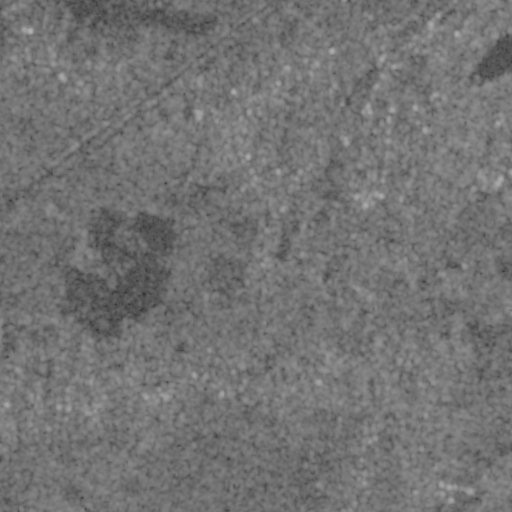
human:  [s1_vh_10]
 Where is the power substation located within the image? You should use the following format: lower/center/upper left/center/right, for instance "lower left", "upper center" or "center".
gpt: The power substation is located in the center right of the image.
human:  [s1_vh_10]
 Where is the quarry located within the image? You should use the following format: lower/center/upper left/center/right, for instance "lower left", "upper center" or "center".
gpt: The quarry is located in the lower right of the image.
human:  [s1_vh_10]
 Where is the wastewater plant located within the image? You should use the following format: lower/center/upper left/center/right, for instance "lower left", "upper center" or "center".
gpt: The wastewater plant is located in the center right of the image.
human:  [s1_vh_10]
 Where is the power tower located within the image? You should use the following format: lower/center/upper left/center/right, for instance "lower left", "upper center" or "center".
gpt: There is no power tower in the image.

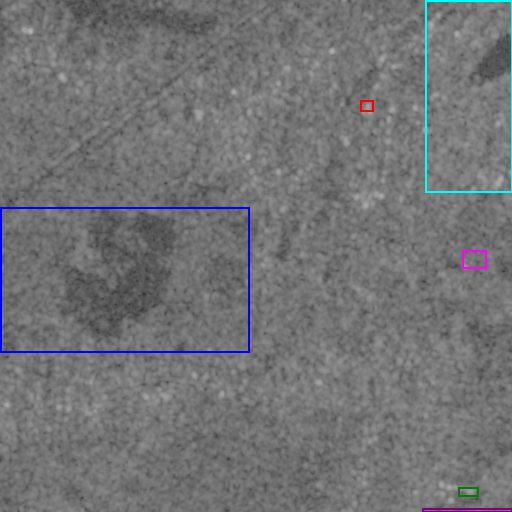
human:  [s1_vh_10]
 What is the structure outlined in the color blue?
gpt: The structure outlined in blue is a crop field.
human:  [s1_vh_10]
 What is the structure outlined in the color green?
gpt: The structure outlined in green is a landfill.
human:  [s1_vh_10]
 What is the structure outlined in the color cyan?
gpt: The structure outlined in cyan is a park.
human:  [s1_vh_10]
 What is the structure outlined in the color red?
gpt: The structure outlined in red is a parking lot.
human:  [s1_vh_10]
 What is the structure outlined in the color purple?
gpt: The structure outlined in purple is a quarry.
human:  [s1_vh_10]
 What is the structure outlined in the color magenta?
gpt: The structure outlined in magenta is a wastewater plant.
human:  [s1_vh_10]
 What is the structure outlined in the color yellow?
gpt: There is no yellow outline.